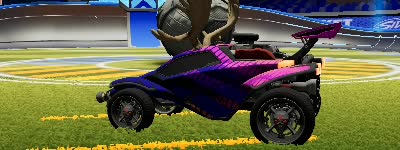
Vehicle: octane